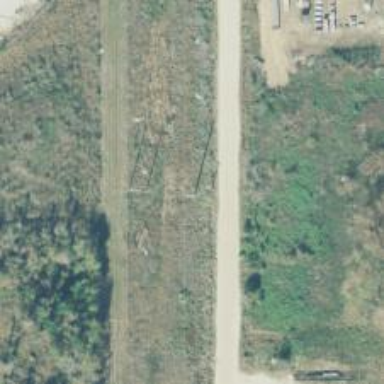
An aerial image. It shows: Power pole.